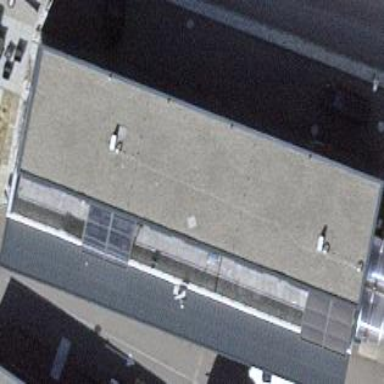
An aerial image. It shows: Car repair shop located in building.